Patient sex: F
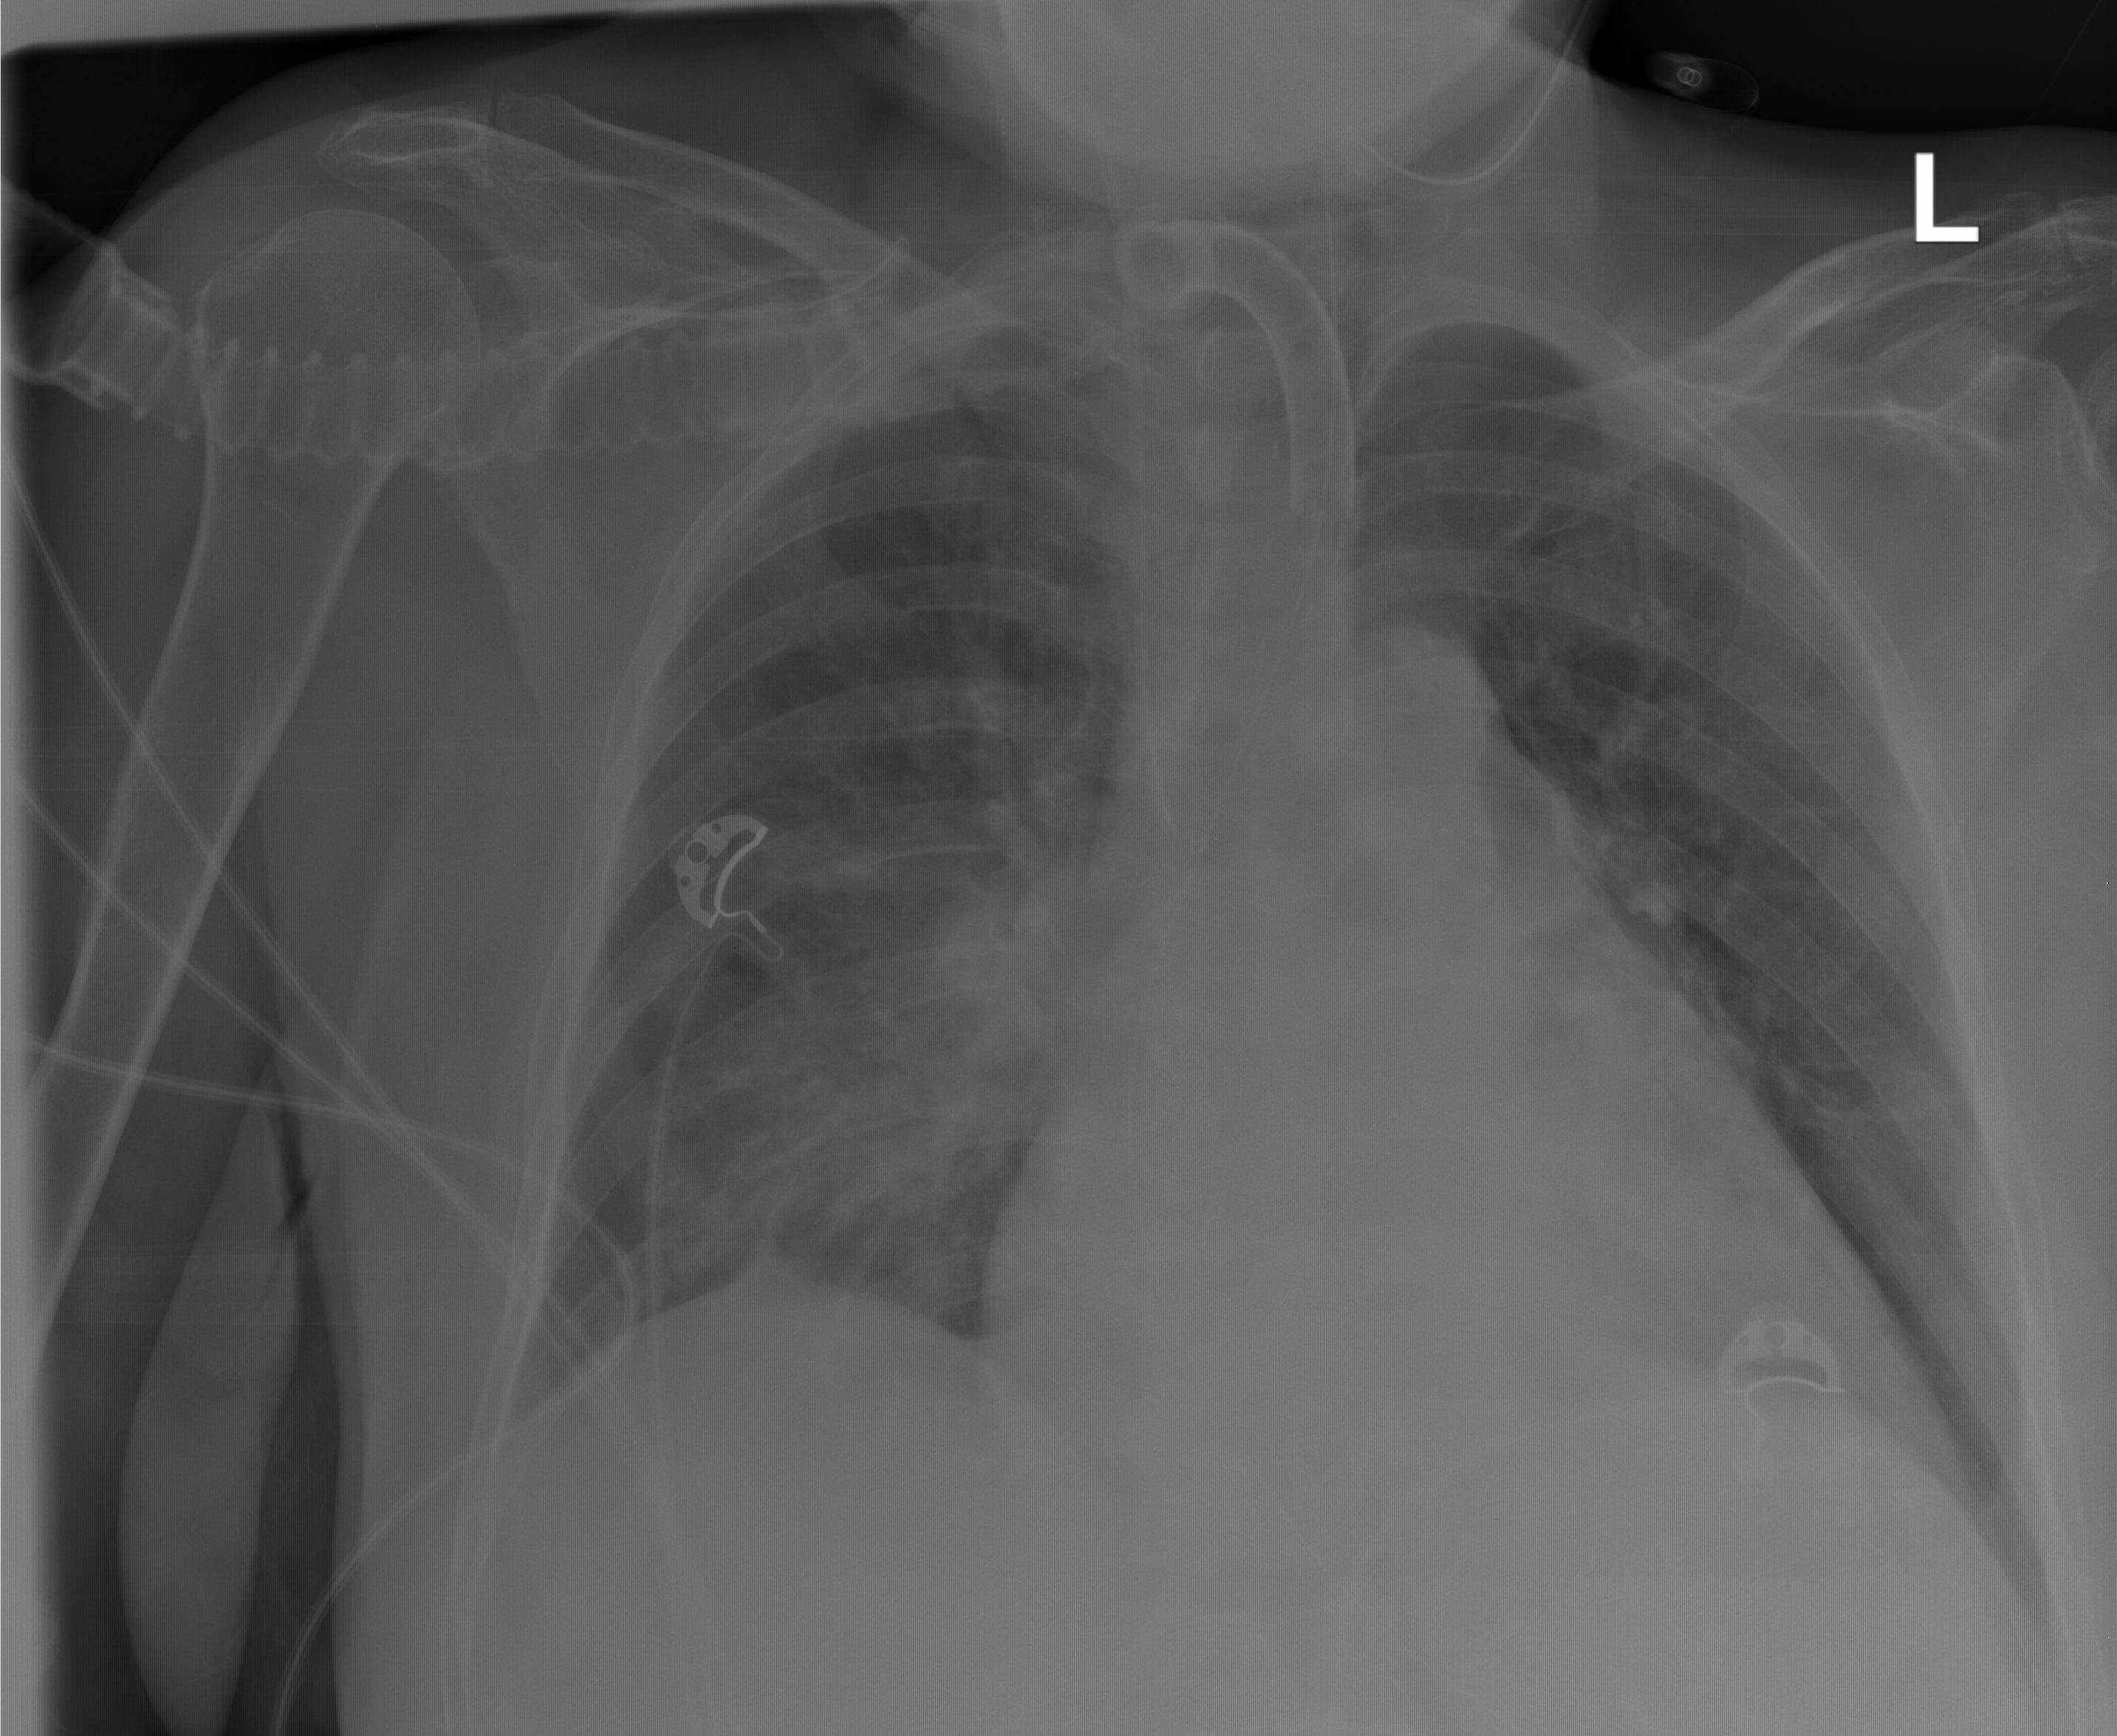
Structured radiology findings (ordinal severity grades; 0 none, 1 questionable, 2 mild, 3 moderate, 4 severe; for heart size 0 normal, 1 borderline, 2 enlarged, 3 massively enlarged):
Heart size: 2
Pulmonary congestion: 2
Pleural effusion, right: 0
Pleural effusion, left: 0
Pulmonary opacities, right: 3
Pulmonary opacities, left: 2
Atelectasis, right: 0
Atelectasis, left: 0